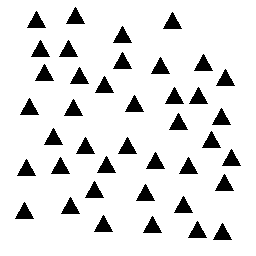
Squares: 0
Triangles: 40
Stars: 0
Total shapes: 40